The image folds the raw vibration samples of a bearing signal into a 2-D grayscale square (signal-to-image encoding). Classify the bearing condition as one of: normal, inner_race, outer_race, ball.
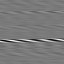
Answer: outer_race